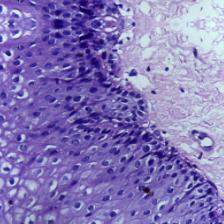
Diagnosis: Normal